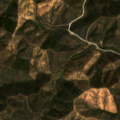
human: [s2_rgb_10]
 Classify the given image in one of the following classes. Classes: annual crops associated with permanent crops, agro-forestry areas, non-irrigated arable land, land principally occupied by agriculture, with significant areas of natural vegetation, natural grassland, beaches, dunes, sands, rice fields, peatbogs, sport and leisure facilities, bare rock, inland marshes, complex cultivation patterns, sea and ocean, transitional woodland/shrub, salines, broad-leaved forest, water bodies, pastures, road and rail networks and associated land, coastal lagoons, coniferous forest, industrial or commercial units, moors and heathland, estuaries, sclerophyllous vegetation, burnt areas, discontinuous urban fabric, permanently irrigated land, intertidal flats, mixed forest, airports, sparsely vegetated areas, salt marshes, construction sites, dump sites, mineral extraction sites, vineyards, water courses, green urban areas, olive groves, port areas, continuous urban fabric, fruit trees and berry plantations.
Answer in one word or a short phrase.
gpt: broad-leaved forest, sclerophyllous vegetation, transitional woodland/shrub